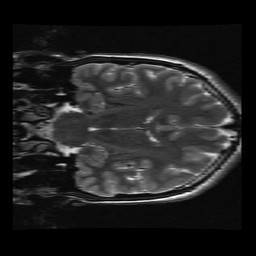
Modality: T2w
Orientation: coronal
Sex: male
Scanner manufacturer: ge
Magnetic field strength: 3 T
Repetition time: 5 s
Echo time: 0.1012 s